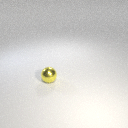
small yellow metal sphere